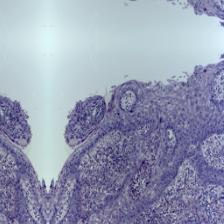
Diagnosis: OSCC